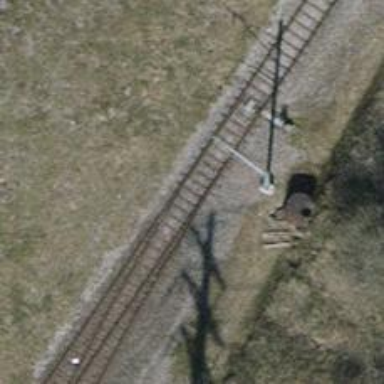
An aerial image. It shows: Railway switch.